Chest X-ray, AP view. Patient: 21 years old, sex M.
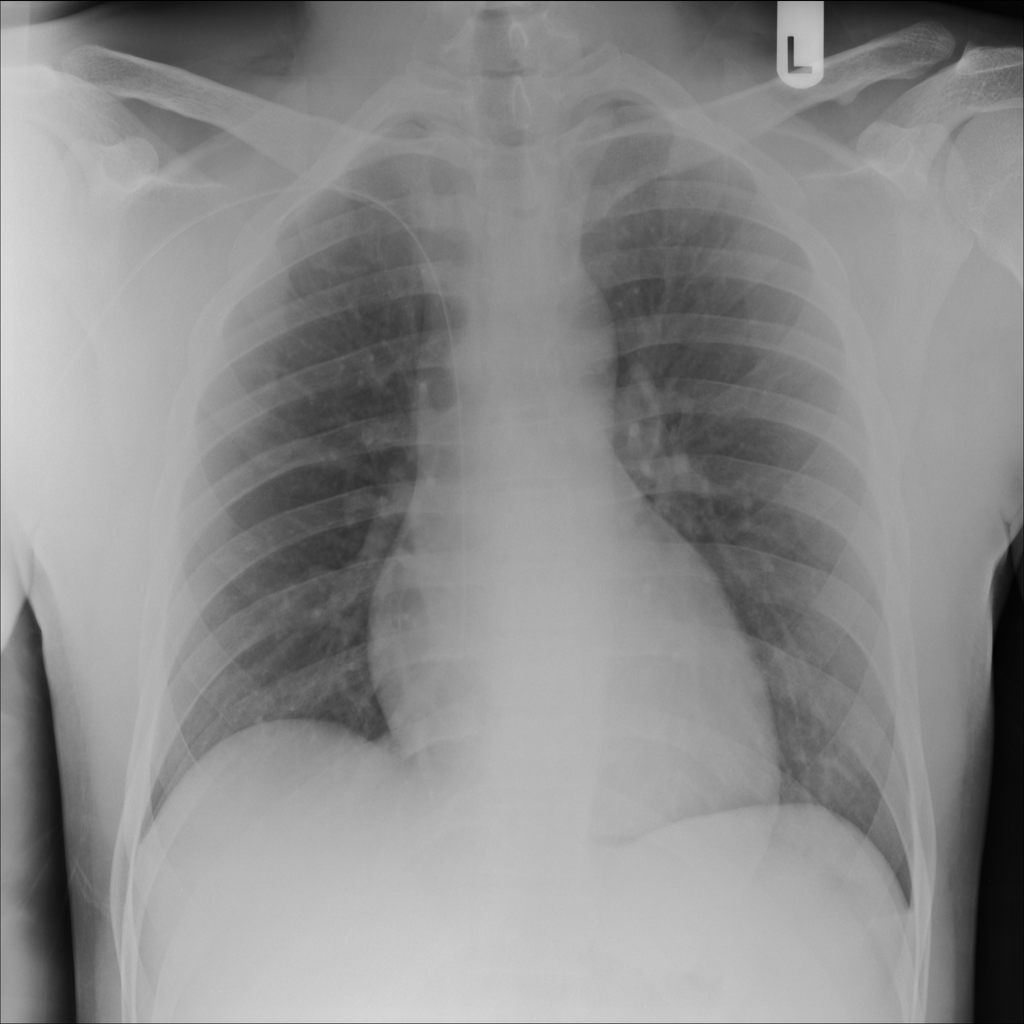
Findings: No Finding